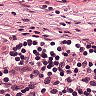
Metastatic tissue present: no